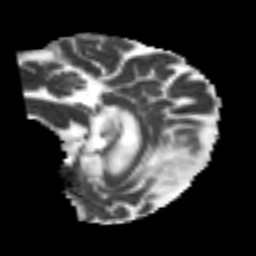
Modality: MD
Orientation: sagittal
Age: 65
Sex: female
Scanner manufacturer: siemens
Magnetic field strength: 3 T
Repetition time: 4.999 s
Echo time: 0.07946 s